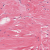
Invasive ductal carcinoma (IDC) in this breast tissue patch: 0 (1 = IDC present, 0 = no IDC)